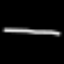
Label: line